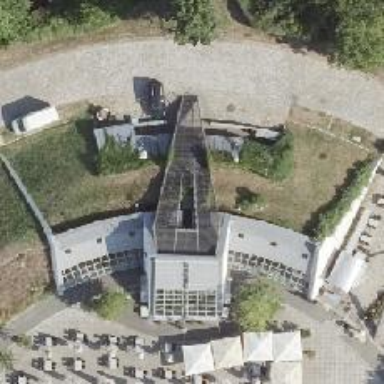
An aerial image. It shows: Cafe.